Field crop: tomato
Growth stage: 1
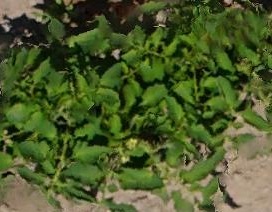
Species: tomato